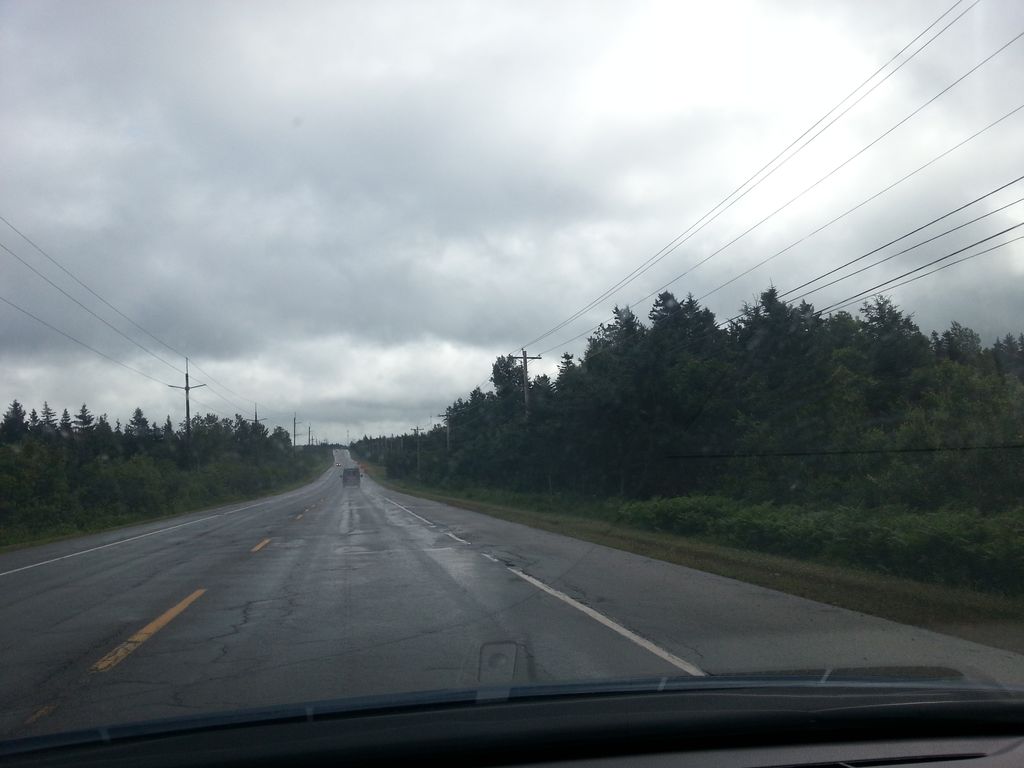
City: charlottetown